Field crop: maize
Growth stage: 2
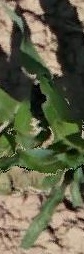
Species: maize